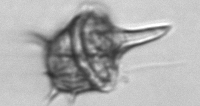
Label: Amylax